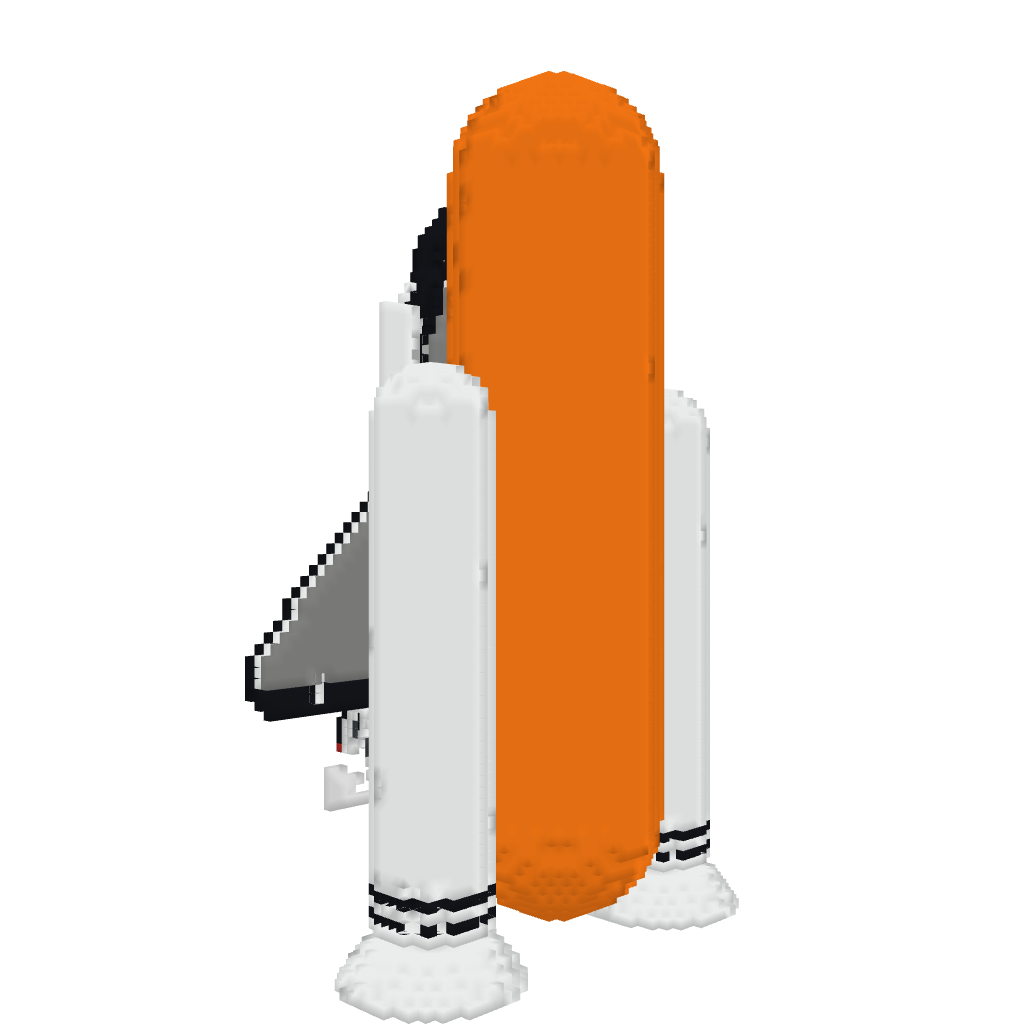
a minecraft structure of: Space Shuttle